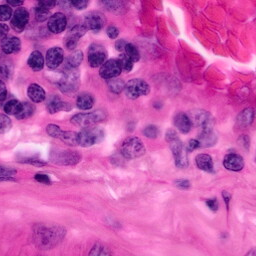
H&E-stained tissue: Pancreatic